Field crop: tomato
Growth stage: 1
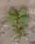
Species: portulaca